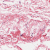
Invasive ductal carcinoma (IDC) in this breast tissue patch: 0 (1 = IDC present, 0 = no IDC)